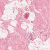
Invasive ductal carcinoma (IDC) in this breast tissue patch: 0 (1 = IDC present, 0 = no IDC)